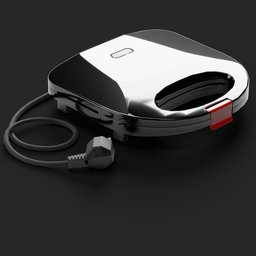
Label: appliances